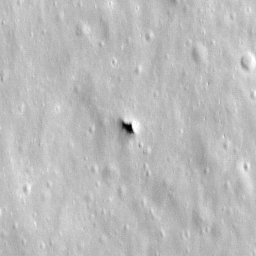
Pit: Stevinus 6
Host crater: Stevinus
Host type: impact_melt
Lunar coordinates: latitude -32.383, longitude 54.658